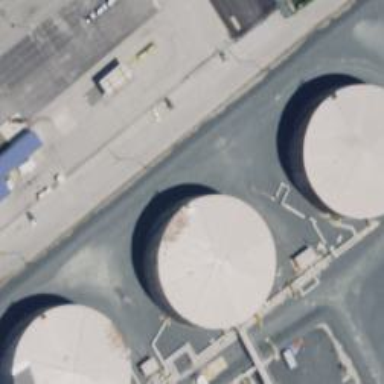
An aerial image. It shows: Storage tank which is man-made.